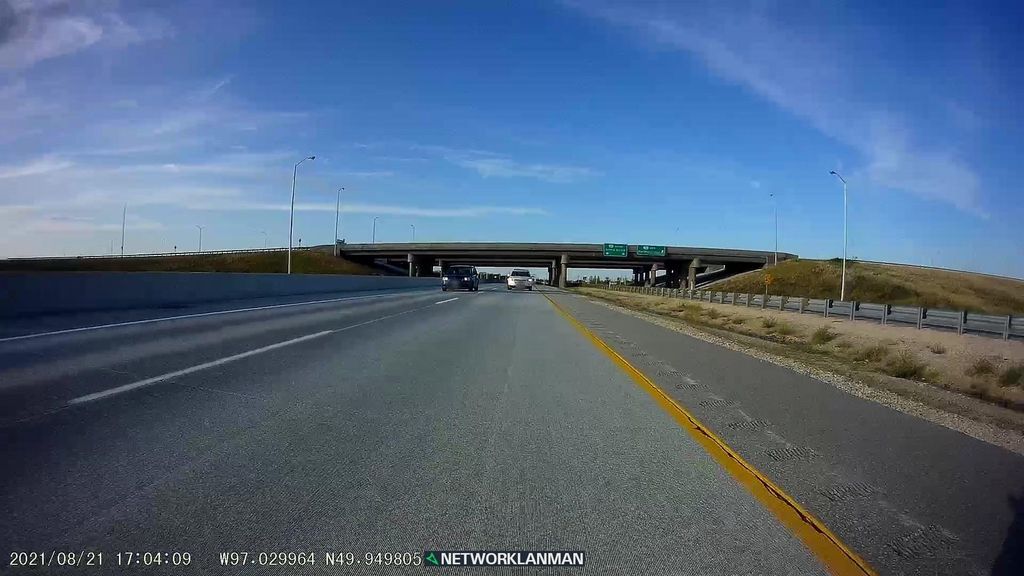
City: winnipeg